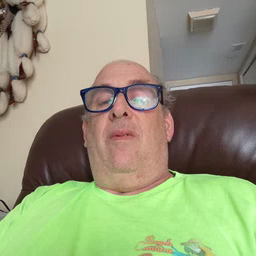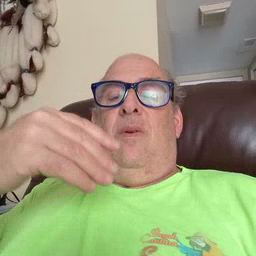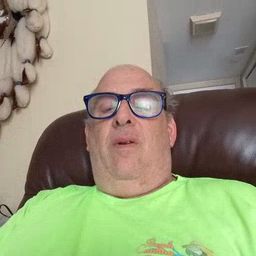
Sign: store